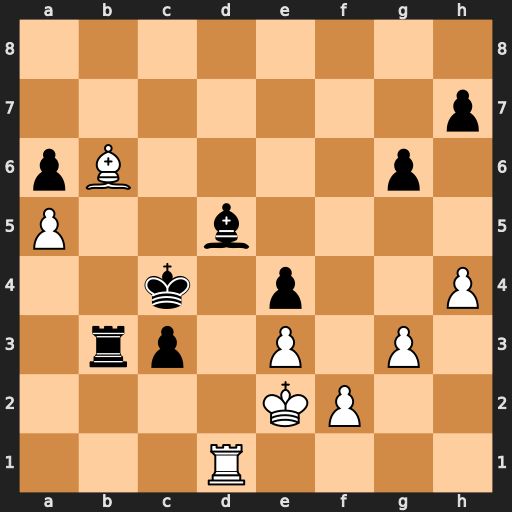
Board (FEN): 8/7p/pB4p1/P2b4/2k1p2P/1rp1P1P1/4KP2/3R4
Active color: w
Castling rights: -
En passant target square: -
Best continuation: Rd4+ Kb5 Rxd5+